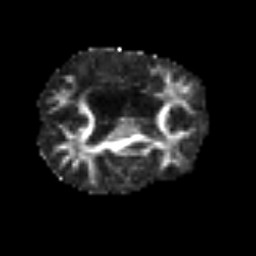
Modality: FA
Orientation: axial
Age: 31
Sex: female
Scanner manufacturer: siemens
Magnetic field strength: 3 T
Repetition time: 3.2 s
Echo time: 0.081 s